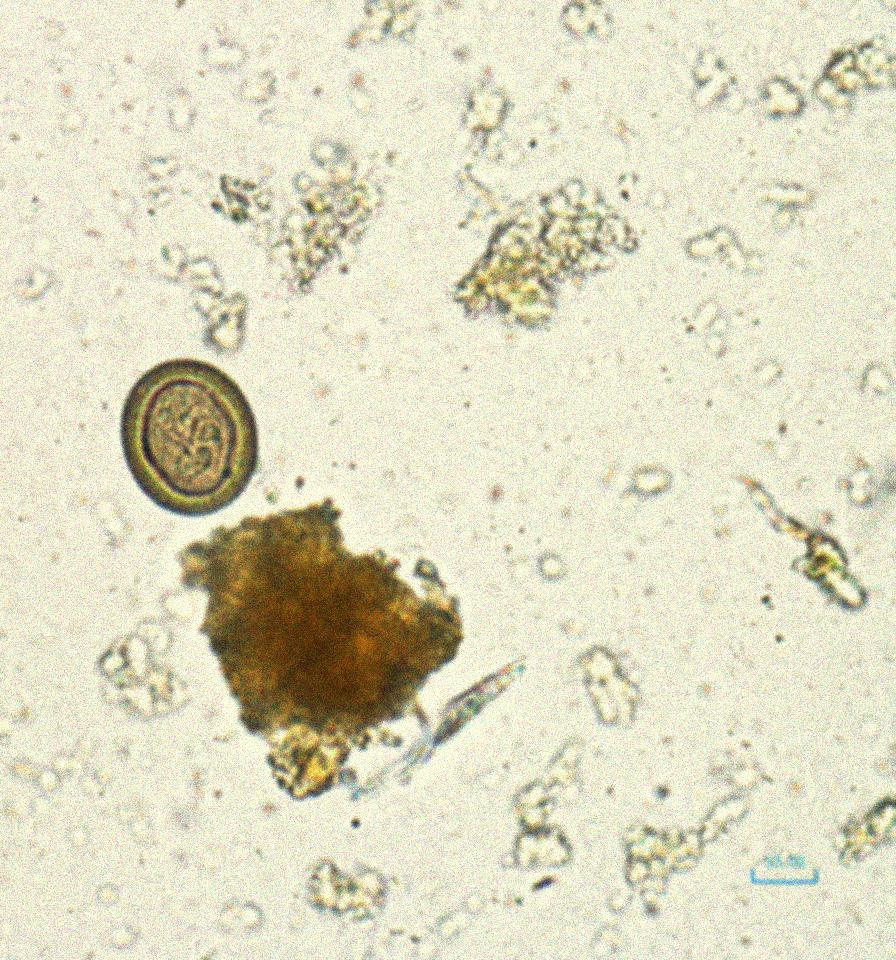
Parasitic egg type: Taenia spp. egg